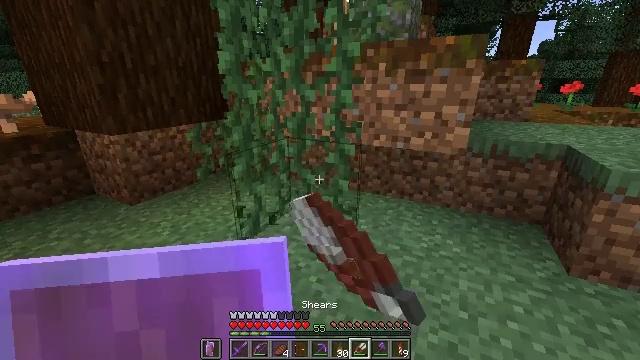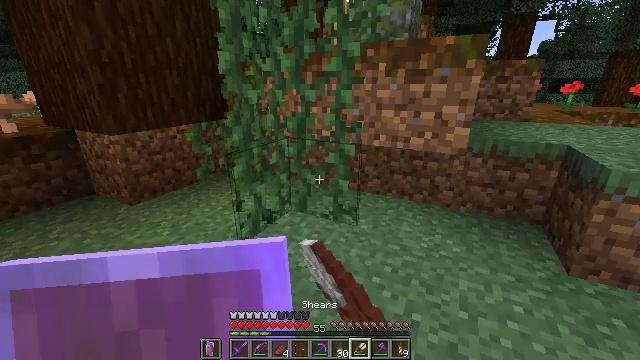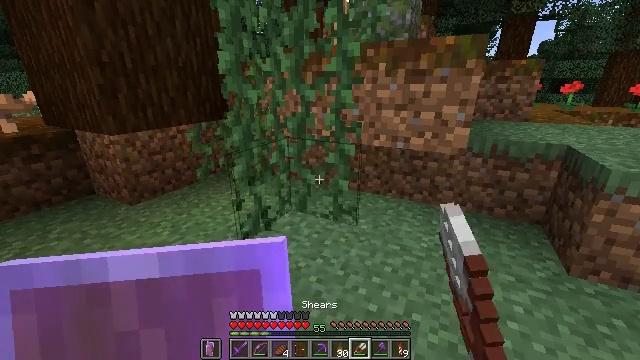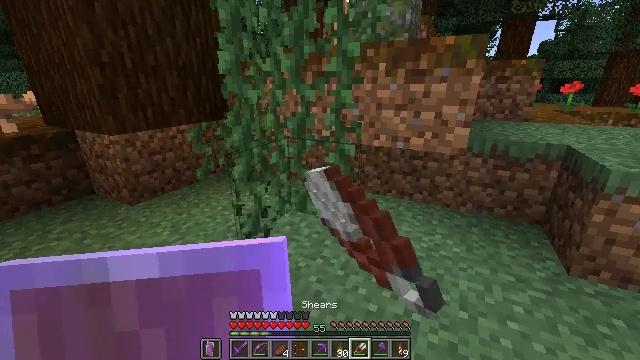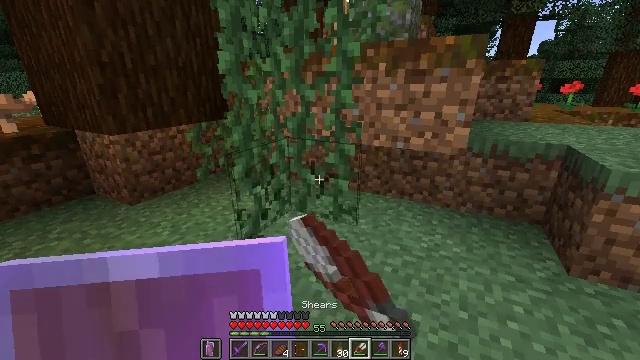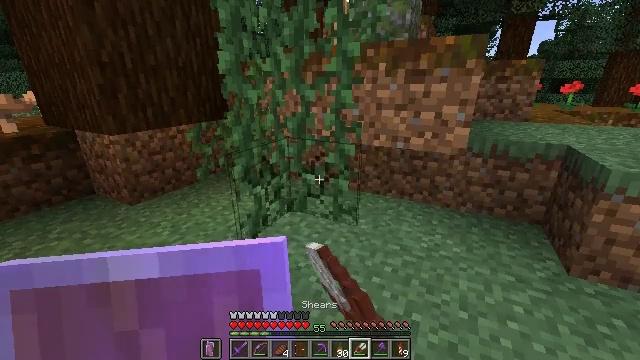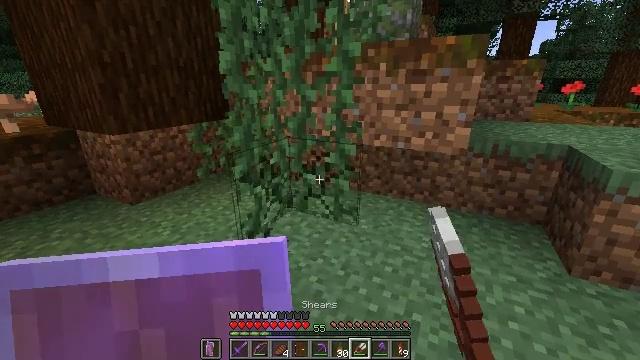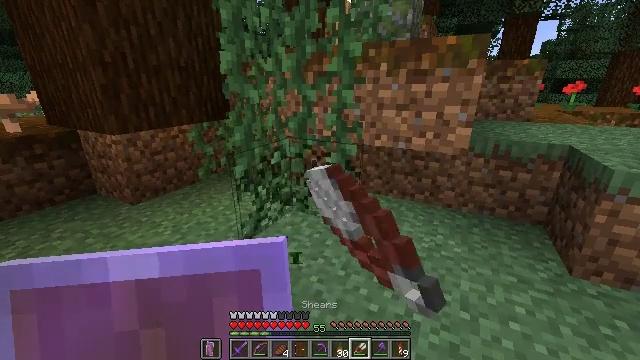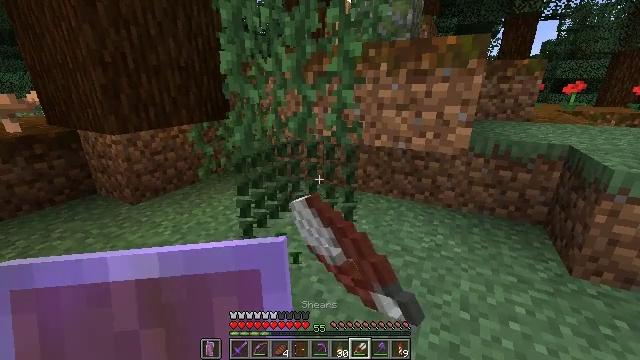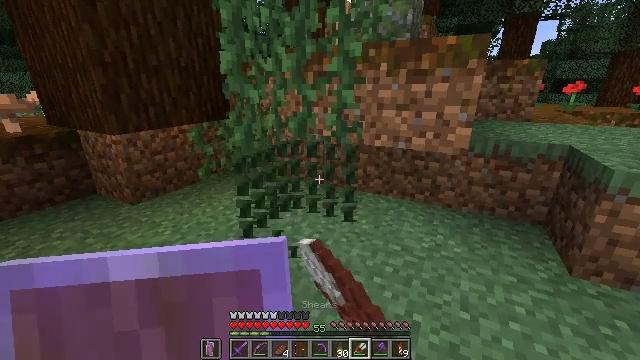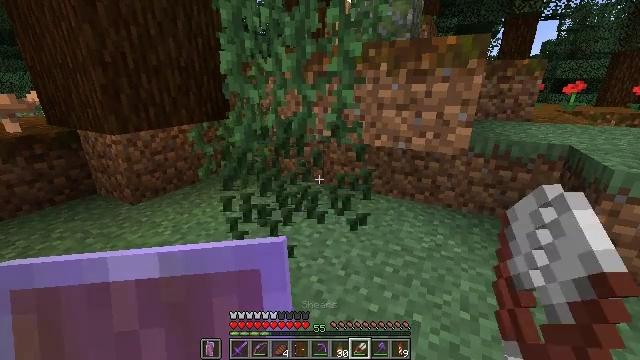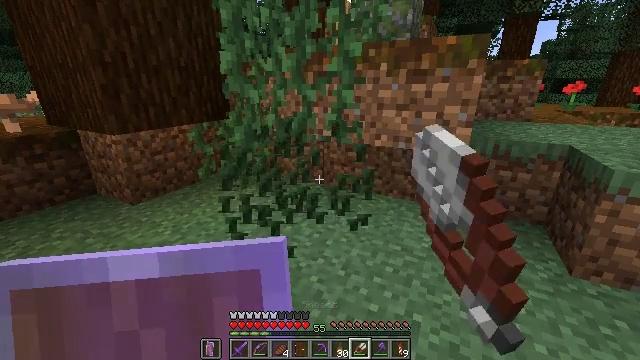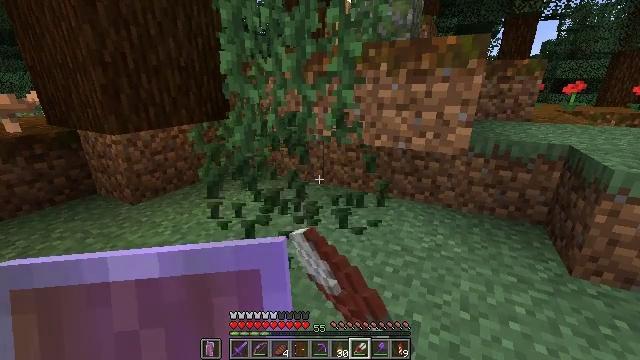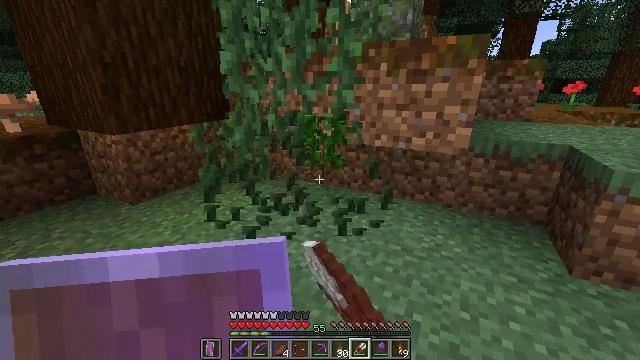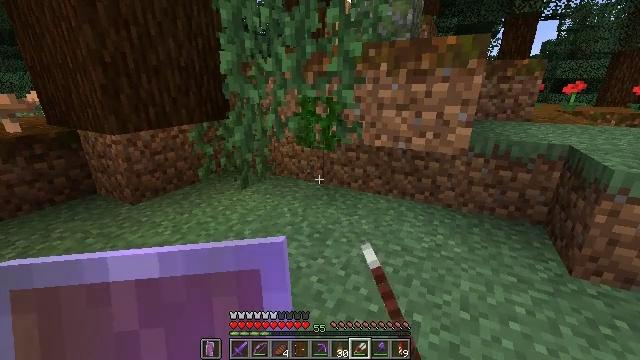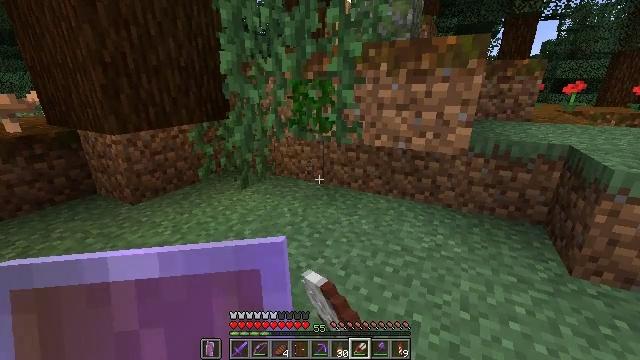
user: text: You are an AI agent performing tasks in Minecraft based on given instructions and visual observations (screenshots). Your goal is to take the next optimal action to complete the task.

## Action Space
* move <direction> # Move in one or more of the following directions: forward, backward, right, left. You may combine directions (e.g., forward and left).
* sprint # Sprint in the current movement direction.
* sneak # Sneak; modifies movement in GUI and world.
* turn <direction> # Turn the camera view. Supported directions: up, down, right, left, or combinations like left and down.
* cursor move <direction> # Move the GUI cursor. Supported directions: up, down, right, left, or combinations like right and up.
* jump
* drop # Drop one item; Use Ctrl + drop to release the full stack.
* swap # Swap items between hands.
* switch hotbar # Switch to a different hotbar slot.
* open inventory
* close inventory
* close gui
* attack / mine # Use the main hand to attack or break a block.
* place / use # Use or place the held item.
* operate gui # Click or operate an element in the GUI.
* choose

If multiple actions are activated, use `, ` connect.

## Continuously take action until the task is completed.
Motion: motion action
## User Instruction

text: Gather vines from trees or structures.
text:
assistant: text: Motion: attack / mine
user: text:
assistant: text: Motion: attack / mine
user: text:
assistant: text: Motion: attack / mine
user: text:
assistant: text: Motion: attack / mine
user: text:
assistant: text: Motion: attack / mine
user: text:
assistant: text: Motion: attack / mine
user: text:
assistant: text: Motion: attack / mine
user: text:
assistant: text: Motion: attack / mine
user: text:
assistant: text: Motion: attack / mine
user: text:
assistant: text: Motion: attack / mine
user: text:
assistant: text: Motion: attack / mine
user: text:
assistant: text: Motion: attack / mine
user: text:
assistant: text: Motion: attack / mine
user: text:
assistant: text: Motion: attack / mine
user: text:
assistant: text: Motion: attack / mine
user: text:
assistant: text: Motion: attack / mine
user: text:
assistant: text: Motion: attack / mine
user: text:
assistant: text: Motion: no_op
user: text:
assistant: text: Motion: no_op
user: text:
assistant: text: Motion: no_op
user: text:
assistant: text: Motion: no_op
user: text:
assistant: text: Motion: no_op
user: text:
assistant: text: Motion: no_op
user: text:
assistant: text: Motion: move forward, turn up
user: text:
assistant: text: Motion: move forward, turn right and up
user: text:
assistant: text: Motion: move forward, turn up
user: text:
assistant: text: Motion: move forward
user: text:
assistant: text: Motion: turn up
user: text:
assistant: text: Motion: turn up
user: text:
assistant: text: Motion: attack / mine